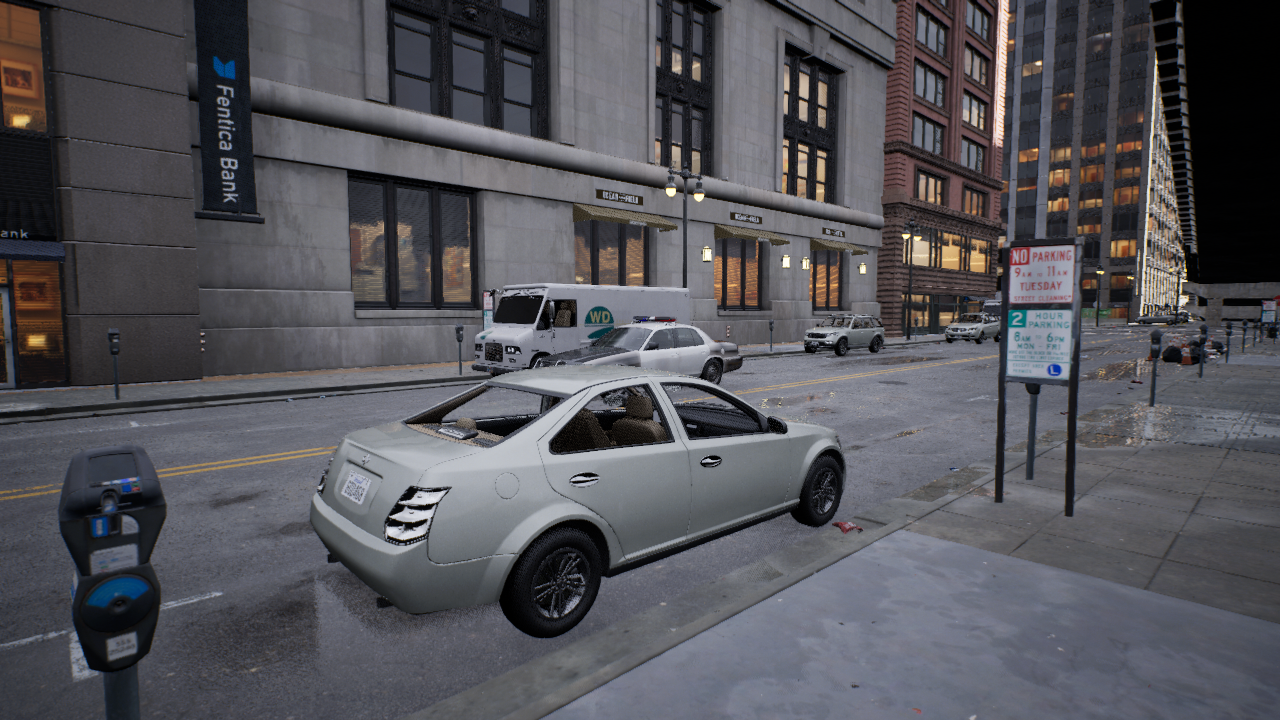
Venue: downtown
Lighting: clear day
Vehicle rig: sedan